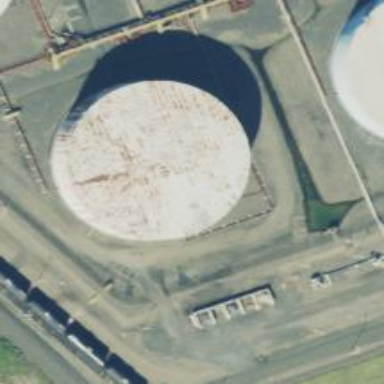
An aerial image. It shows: Storage tank that is man-made.